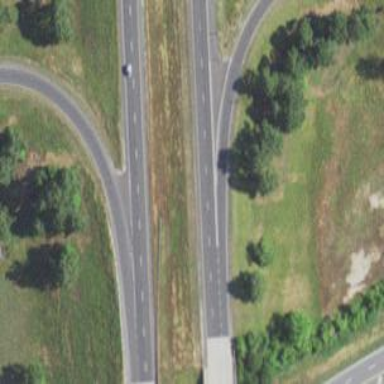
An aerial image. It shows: Motorway junction.